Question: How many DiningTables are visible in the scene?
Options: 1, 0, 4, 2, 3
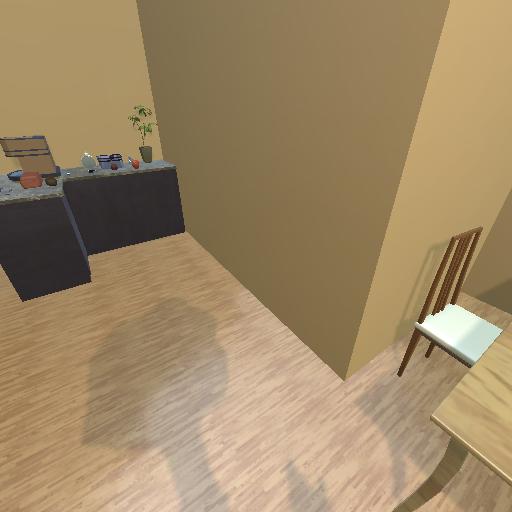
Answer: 1